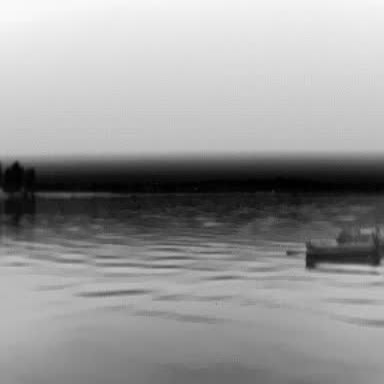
There are two objects shown in the infrared image, including a liner, and a container_ship.